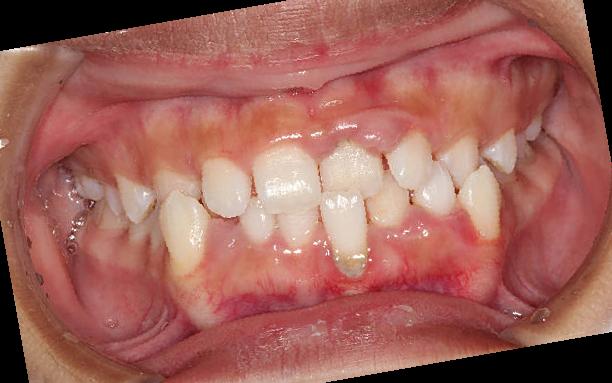
Condition: Gingivitis